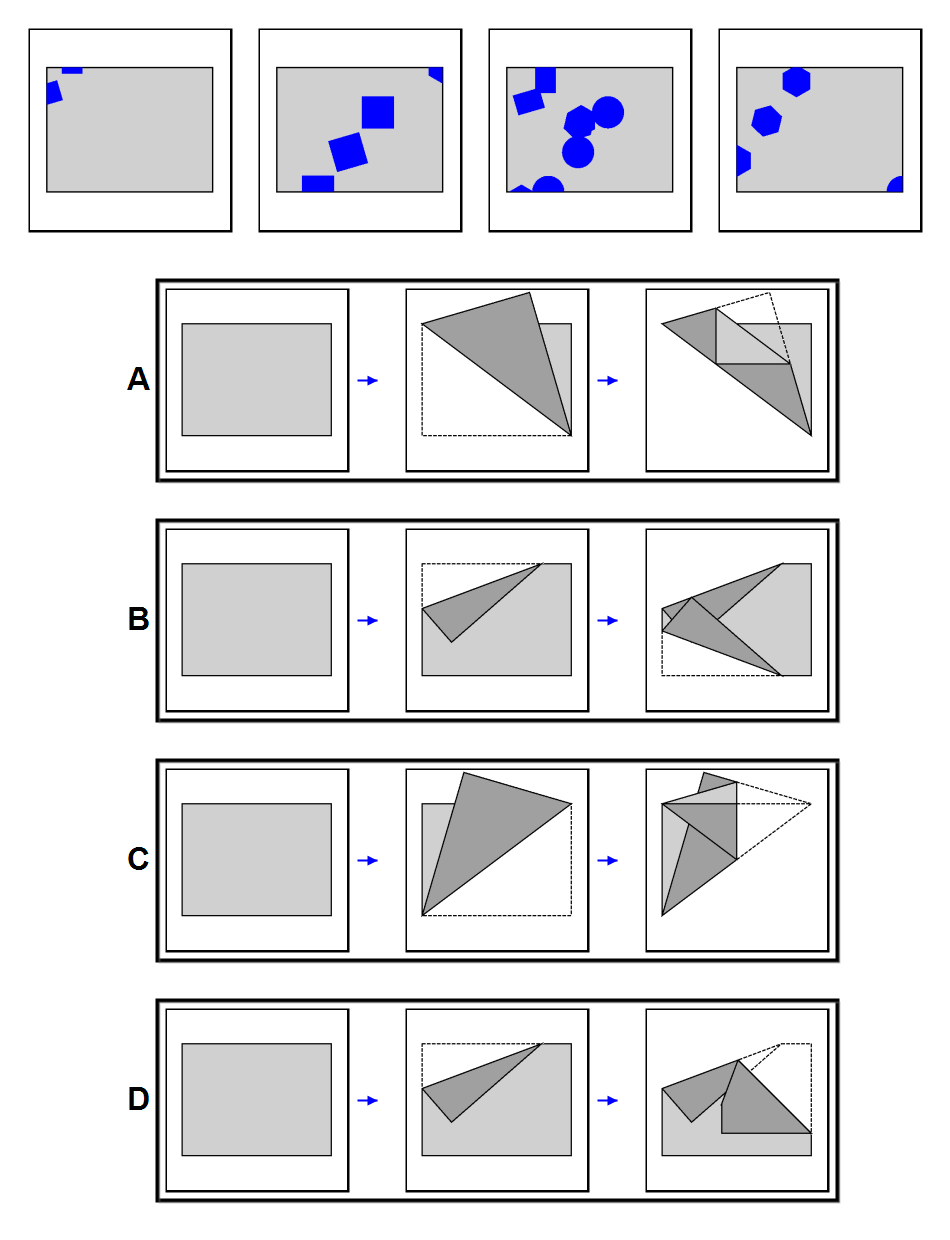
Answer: A